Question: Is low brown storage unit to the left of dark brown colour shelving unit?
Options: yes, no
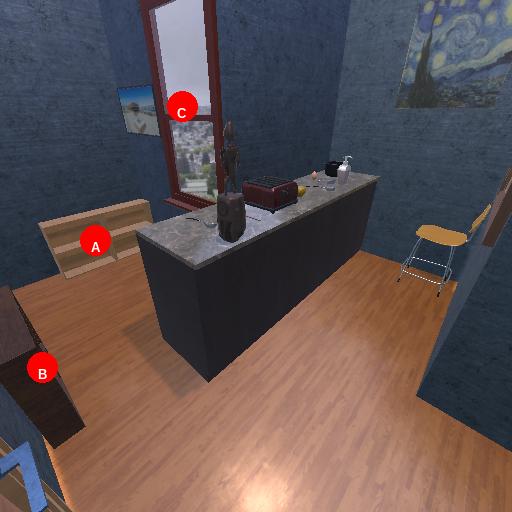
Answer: yes